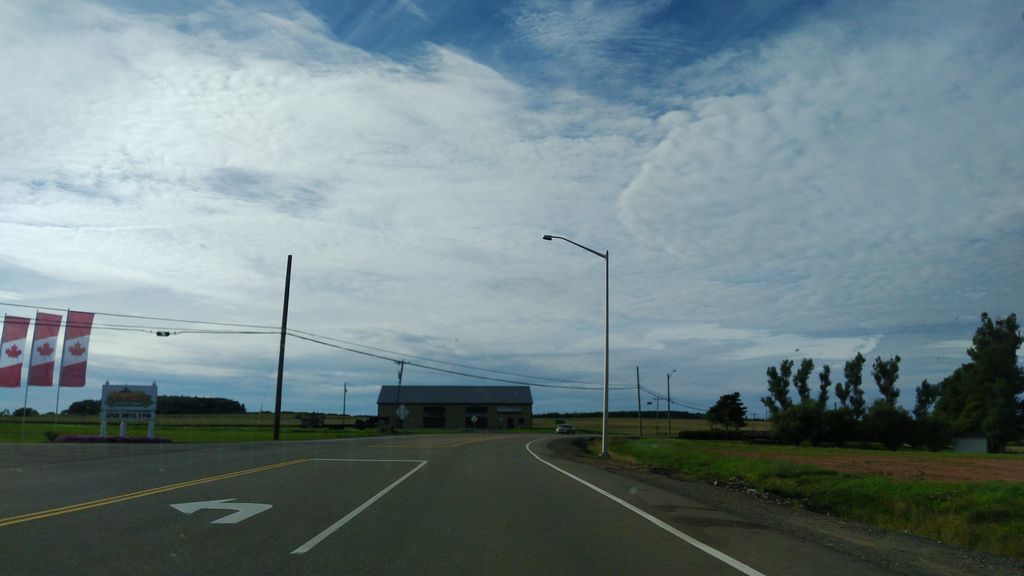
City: charlottetown